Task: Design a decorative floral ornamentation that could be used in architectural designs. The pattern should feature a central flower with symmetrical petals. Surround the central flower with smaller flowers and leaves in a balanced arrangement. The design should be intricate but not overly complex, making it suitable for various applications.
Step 599:
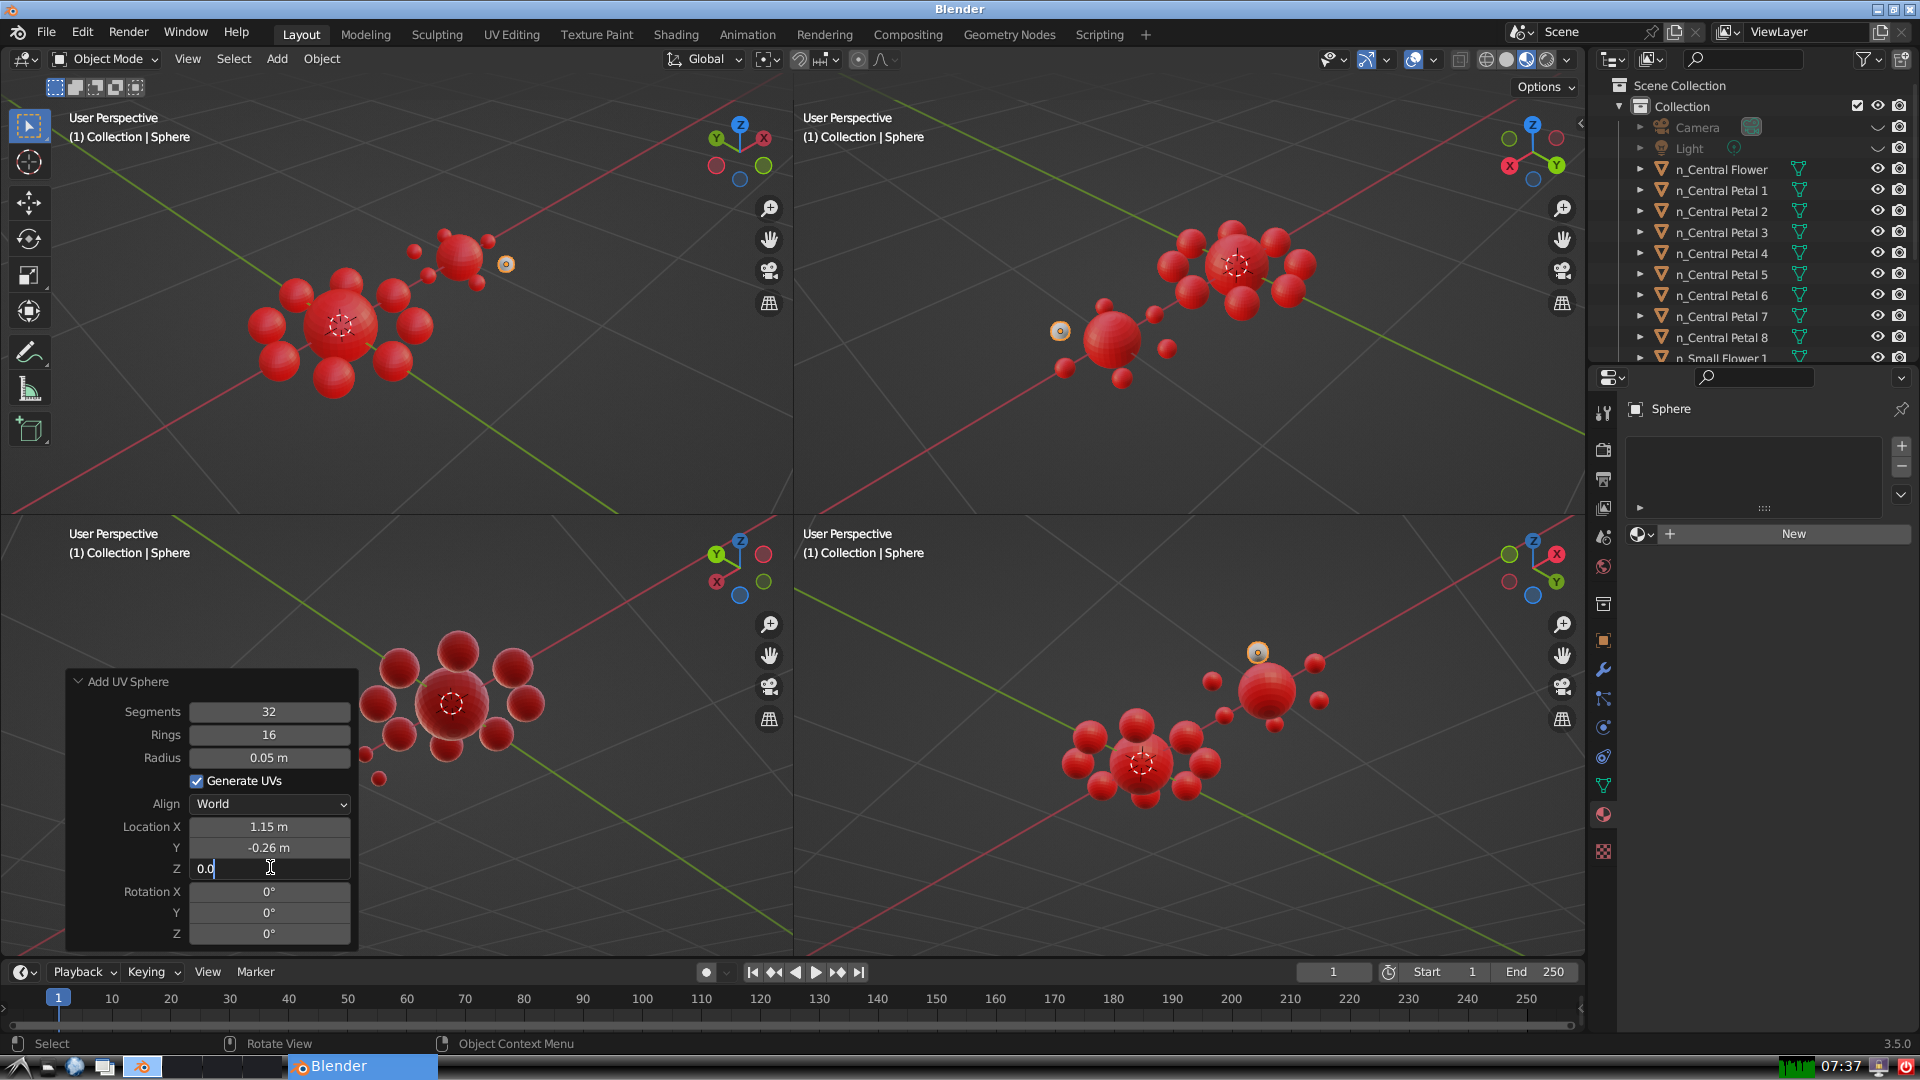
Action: {"key_press": ['Return']}